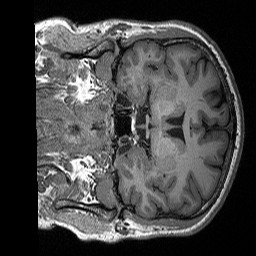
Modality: T1w
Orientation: coronal
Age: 29
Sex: male
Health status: healthy
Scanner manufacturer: siemens
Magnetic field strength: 3 T
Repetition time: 2.3 s
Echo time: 0.00298 s